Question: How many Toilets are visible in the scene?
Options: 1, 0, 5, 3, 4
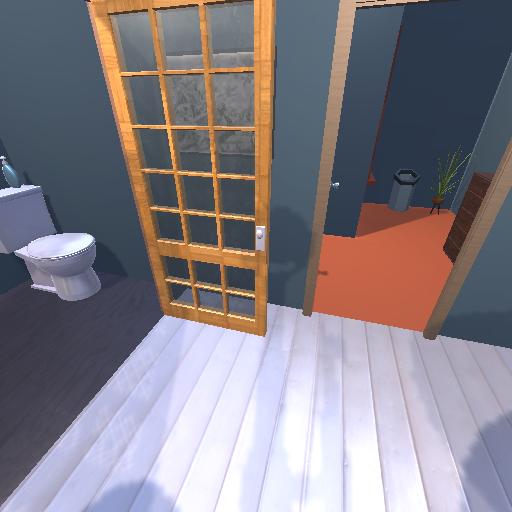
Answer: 1